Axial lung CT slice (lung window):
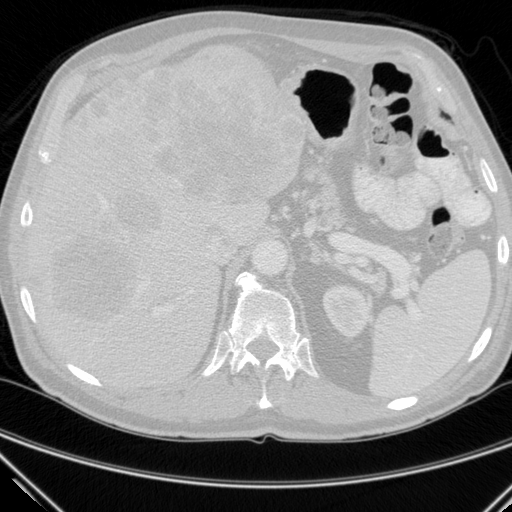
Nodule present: no